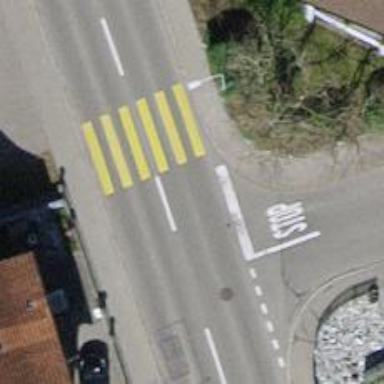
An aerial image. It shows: Uncontrolled crossing on the road.